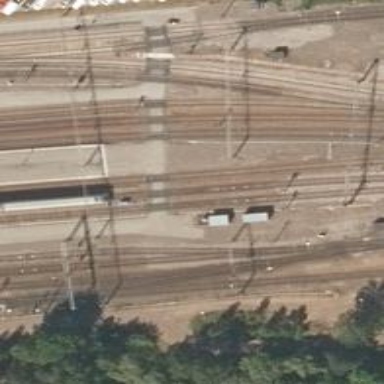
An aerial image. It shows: Railway level crossing.